Question: I've got a Node Express route file. It was getting large in its number of functions that weren't route related - code to hit Azure and other file name related functions.
I'm fairly sure I want to keep routing functions in the route file (here it's 'route/tally.js' file, and functions for file name parsing in another file (i.e. 'fileName.js' and 'tallyAzure.js').
1. How can I tell my route.js file to include and refer all the functions that live inside another .js file. With the route js file, I've tried include("routes/tallyAzure.js");.
2. Where's the most logical place in the solution to put these function files? I'm leaning towards a dir outside of the routes dir. Any naming conventions that I should be aware of?

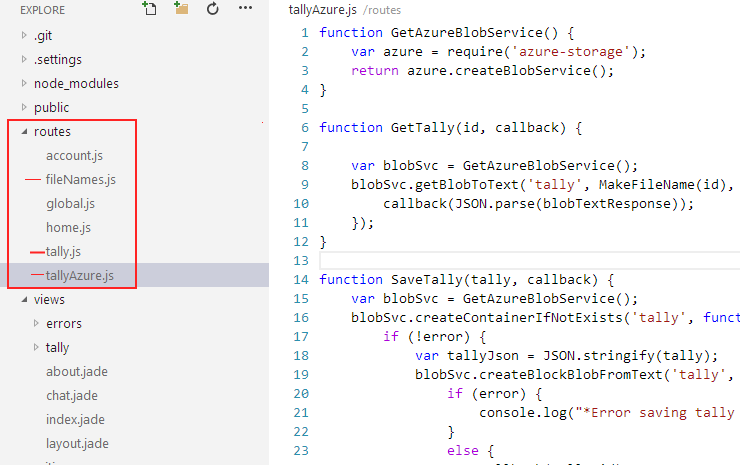
Answer: You'll want to use the 'exports' variable. Here's an example from the documentation at: <URL>
'''
var PI = Math.PI;
exports.area = function (r) {
return PI * r * r;
};
exports.circumference = function (r) {
return 2 * PI * r;
};
'''
'''
var circle = require('./circle.js');
console.log( 'The area of a circle of radius 4 is '
+ circle.area(4));
'''